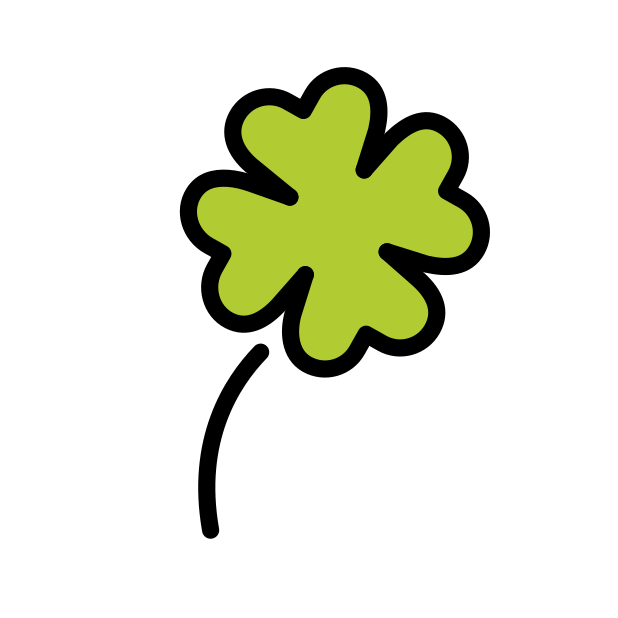
four leaf clover